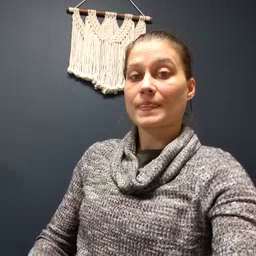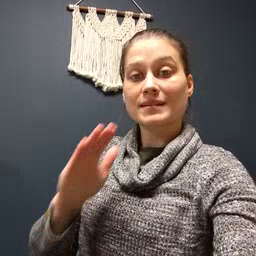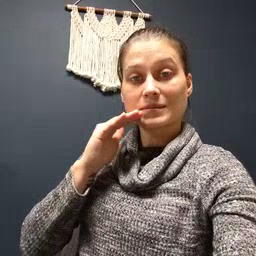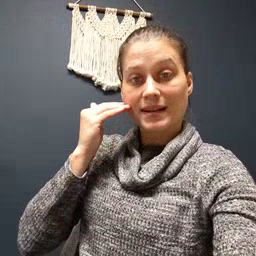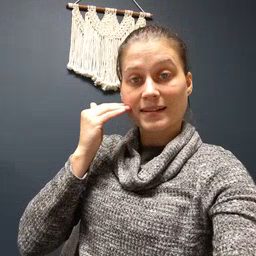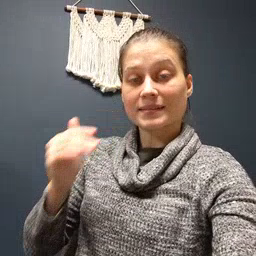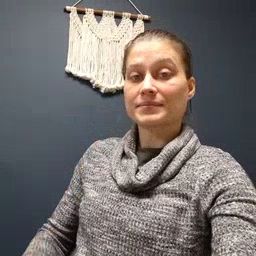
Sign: smile